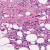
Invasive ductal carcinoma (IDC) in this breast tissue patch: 0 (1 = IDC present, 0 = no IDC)